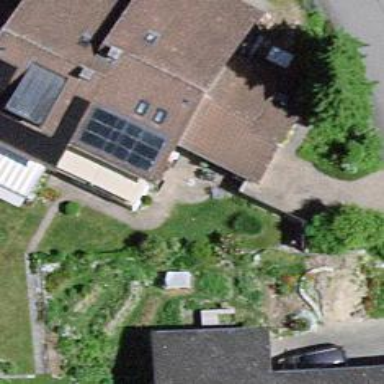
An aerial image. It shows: Solar power generator using photovoltaic method with solar photovoltaic panel types.